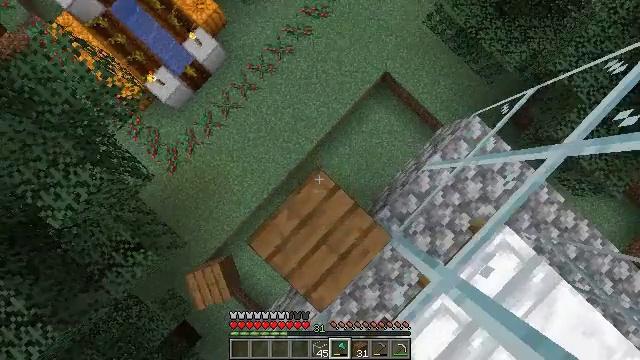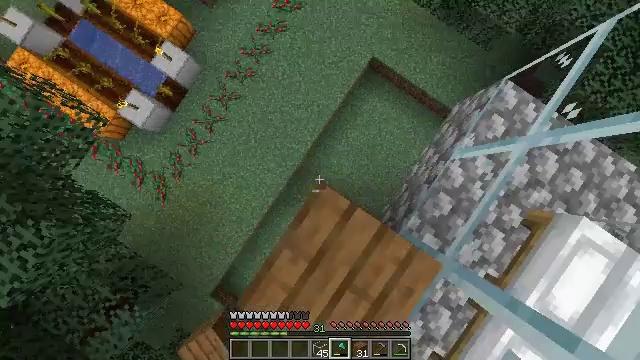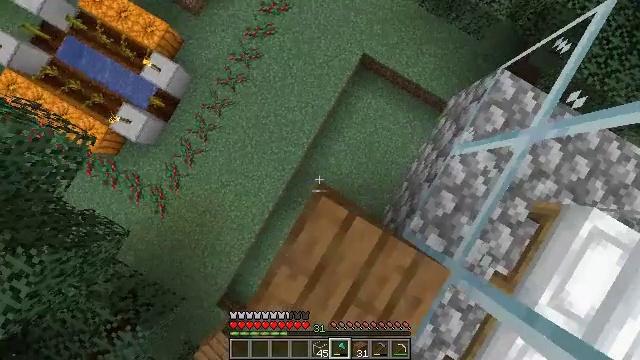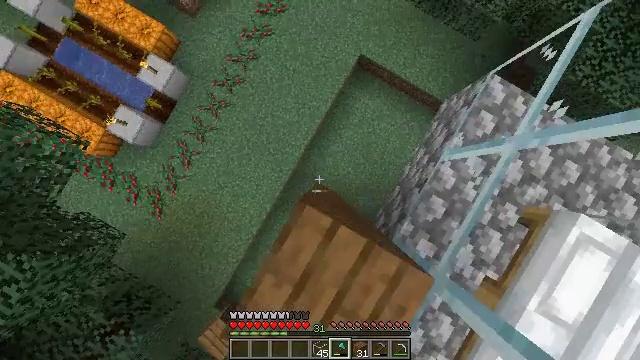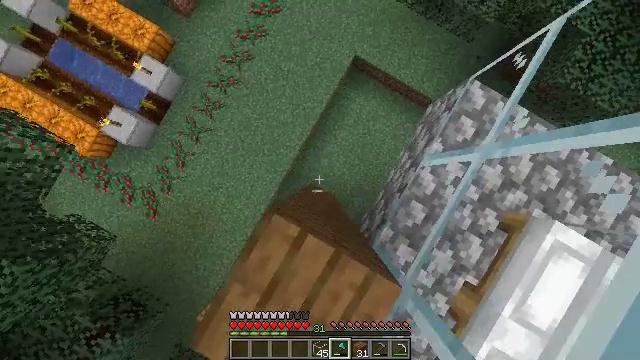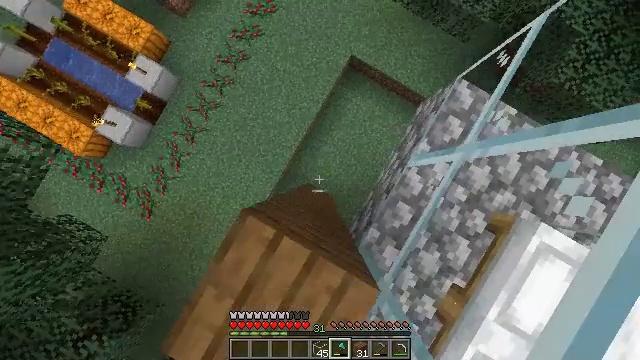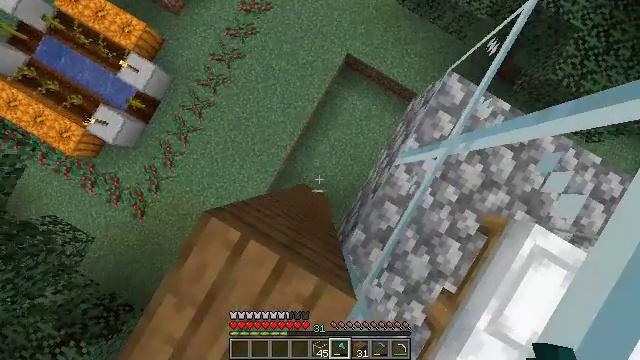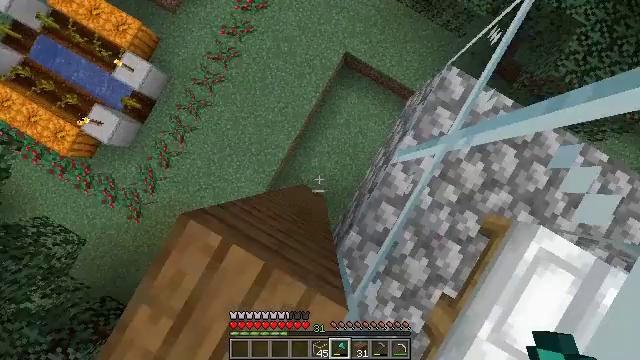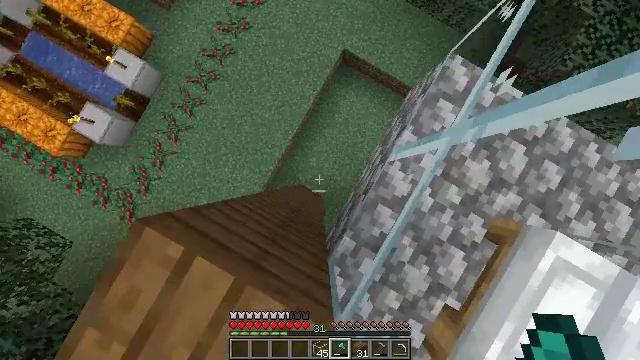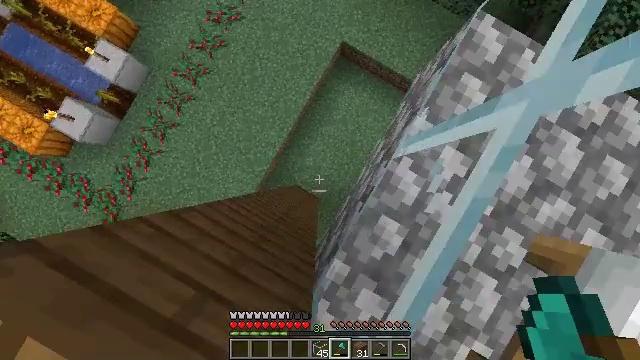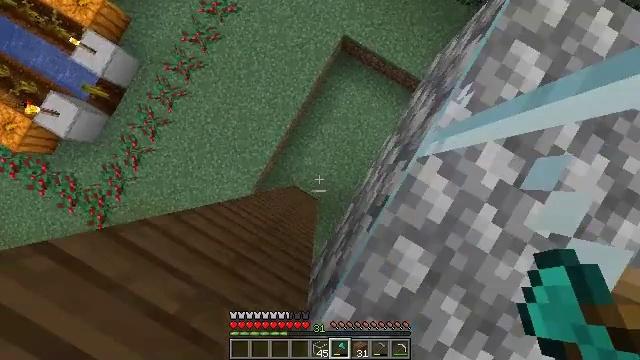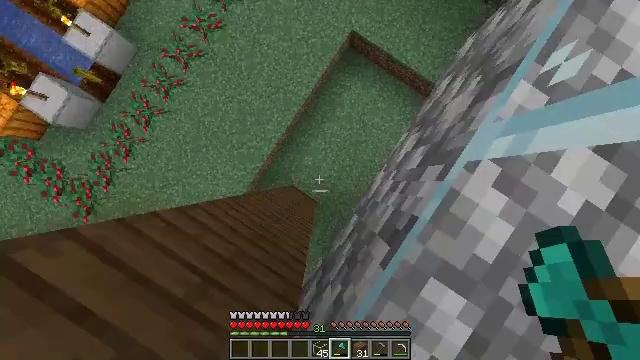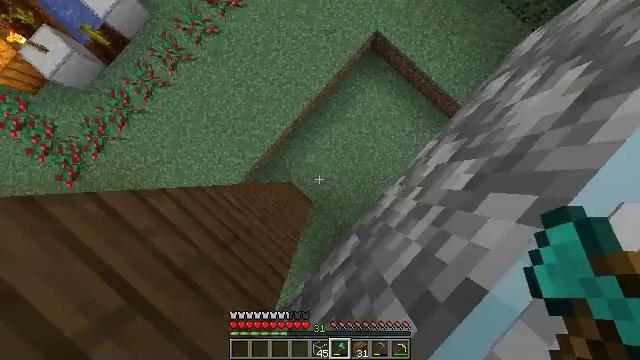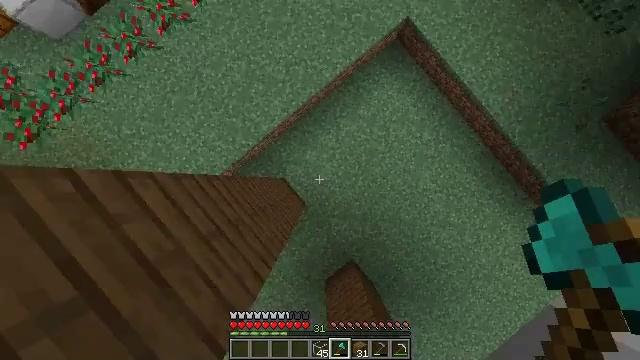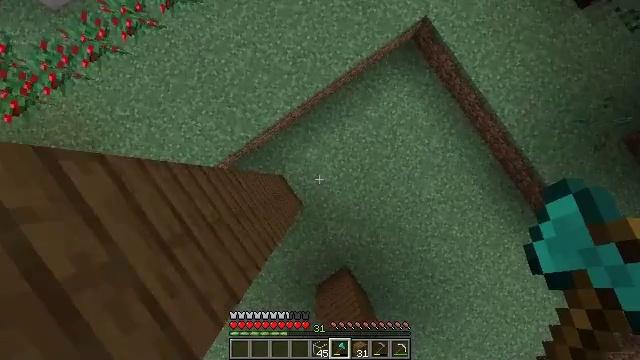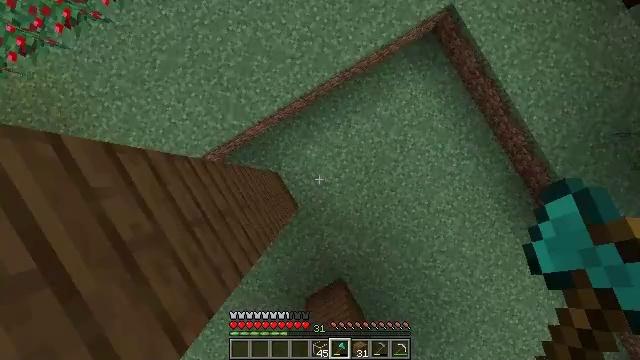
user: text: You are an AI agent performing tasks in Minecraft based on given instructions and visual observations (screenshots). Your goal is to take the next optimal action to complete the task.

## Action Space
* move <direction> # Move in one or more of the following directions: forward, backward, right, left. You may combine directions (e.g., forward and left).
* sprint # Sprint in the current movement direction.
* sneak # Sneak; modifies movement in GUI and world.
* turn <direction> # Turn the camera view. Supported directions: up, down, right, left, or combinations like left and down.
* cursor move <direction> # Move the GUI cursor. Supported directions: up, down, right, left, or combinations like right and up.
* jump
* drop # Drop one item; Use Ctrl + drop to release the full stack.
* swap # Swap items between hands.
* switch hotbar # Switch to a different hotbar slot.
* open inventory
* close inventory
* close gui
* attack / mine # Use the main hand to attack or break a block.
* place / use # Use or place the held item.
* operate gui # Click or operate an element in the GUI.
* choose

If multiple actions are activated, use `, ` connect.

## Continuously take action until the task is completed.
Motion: motion action
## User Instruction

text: Break spruce planks from a structure.
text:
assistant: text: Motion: turn right and down
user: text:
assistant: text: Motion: move right, turn right and down
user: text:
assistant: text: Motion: move right
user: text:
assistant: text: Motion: move right
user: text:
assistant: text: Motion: move right
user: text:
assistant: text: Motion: no_op
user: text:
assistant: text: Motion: no_op
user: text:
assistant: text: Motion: no_op
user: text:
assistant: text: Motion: no_op
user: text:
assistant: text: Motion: no_op
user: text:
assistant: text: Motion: turn left and down
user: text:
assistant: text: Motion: turn left and down
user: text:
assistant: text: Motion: turn left
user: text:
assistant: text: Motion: turn left
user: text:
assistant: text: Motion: turn left
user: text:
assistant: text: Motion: turn left
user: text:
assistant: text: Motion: no_op
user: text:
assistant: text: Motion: turn up
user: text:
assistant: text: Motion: turn up
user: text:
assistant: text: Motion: turn left and up
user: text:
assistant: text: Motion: turn left and up
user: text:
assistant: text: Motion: turn left and up
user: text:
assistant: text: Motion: turn left and up
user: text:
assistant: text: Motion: turn left and up
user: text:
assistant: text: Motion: turn left and up
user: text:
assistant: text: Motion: turn left and up
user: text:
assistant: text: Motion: turn left and up
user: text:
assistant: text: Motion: turn left and up
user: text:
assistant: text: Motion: turn up
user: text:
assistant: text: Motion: turn up